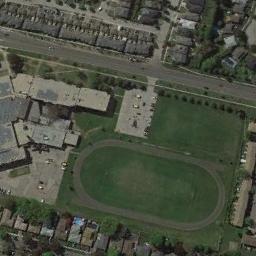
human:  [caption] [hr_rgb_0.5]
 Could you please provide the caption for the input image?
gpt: The ground track field is surrounded by lots of houses arranged neatly and a lawn is next to the ground track field .

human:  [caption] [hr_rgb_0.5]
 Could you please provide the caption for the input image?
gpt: The track and field is built on the lawn, A road away from the residential area, And there is a lot of vegetation around it .

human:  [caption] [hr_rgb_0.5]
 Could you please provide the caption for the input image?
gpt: There is a big track and field on the green field .

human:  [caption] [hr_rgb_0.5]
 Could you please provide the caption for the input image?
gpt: There are many buildings next to the ground track field .

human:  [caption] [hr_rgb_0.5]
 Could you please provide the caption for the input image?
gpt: There are some brown buildings beside the ground track field with a black track .